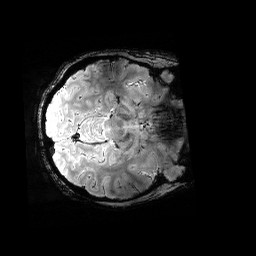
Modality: T2starw
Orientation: axial
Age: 23
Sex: female
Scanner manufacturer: siemens
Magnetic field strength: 6.98 T
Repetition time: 4.91 s
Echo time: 0.016 s